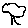
Label: tree